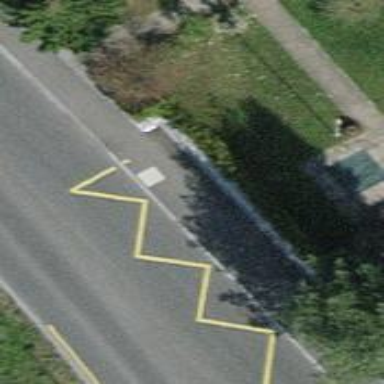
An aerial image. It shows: Asphalt sidewalk along the footway.